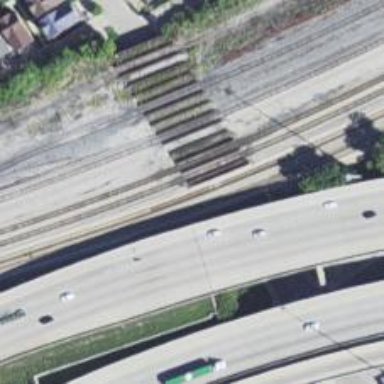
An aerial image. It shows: Bridge with electrified rails.